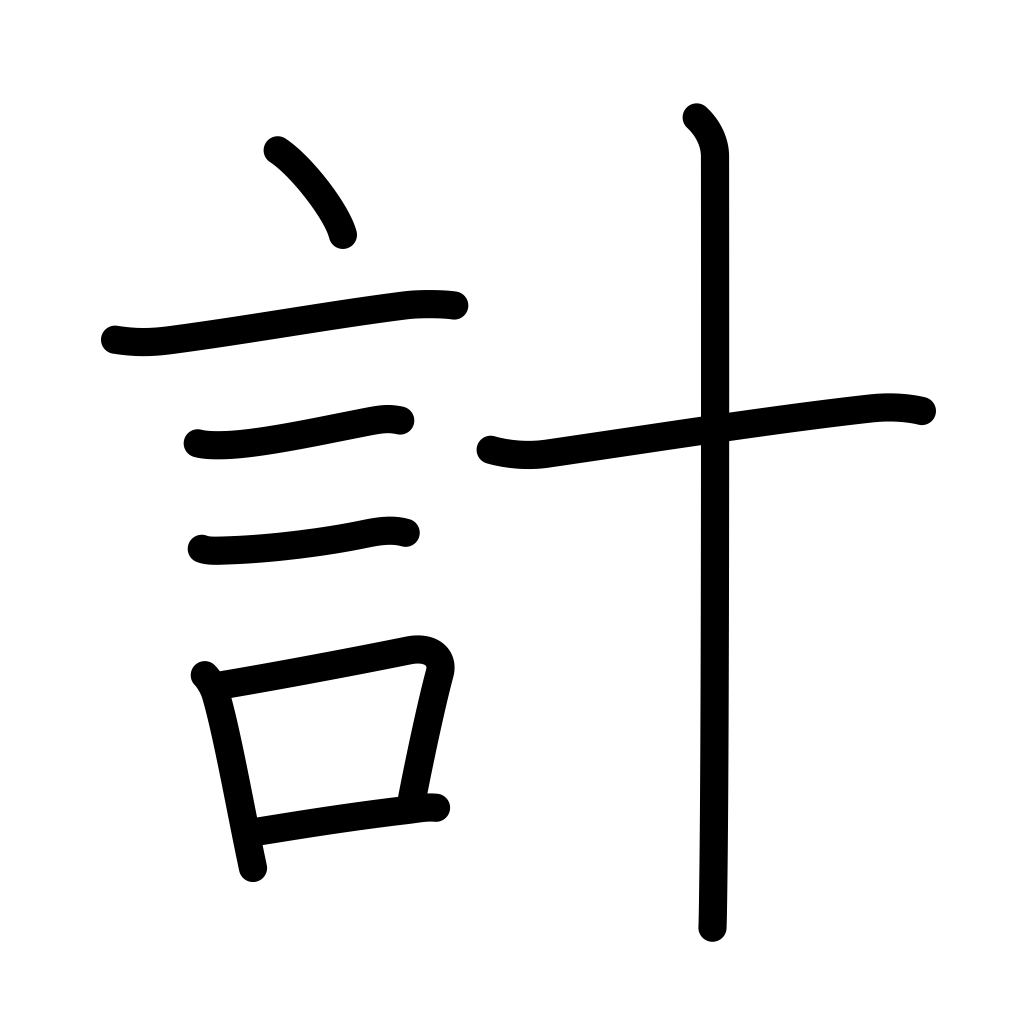
Meaning: plot, plan, scheme, measure